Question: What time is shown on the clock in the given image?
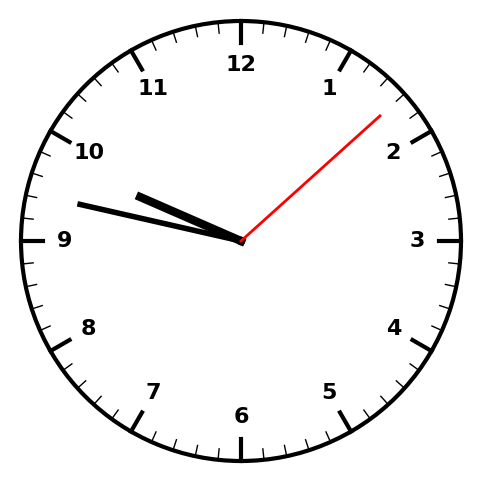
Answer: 09:47:08